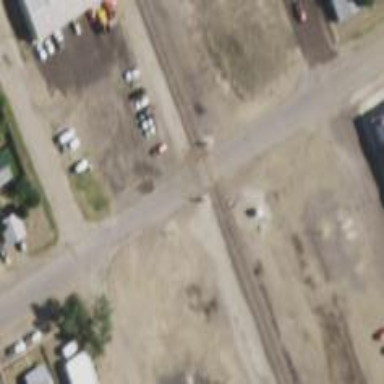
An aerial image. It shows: Level crossing along the railway.